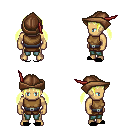
a pixel art fantasy rpg character, male body template, human, tanned skin, leather chest armor, teal pants, gold twin-tailed hairstyle, leather cap, black slippers, four views (front, back, left, right), 2x2 character sprite sheet, small pixel art, hard edges, no anti-aliasing